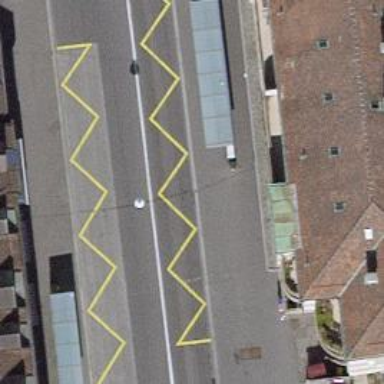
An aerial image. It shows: Trolleybus stop position for public transport.